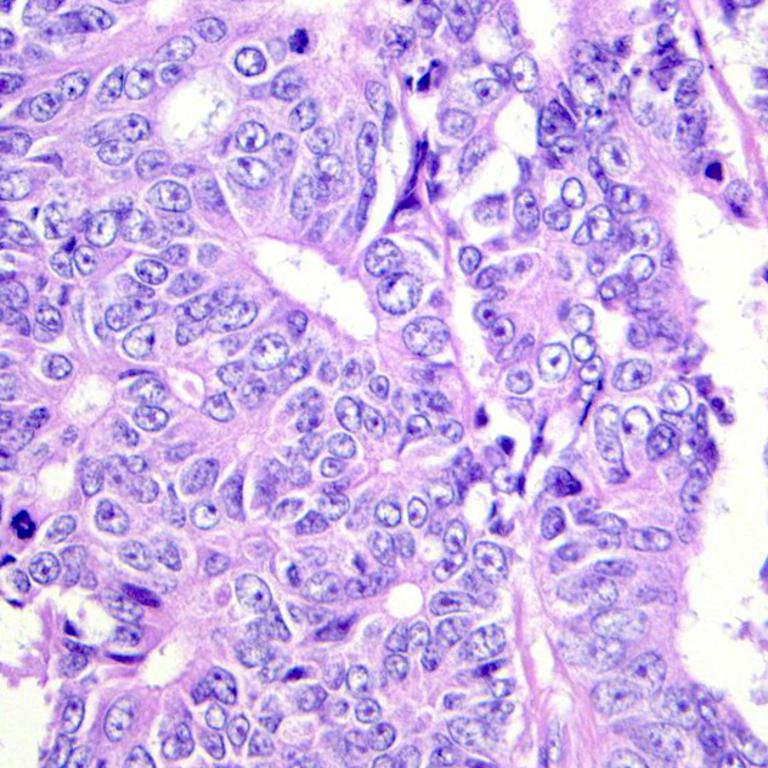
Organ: colon
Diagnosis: adenocarcinomas